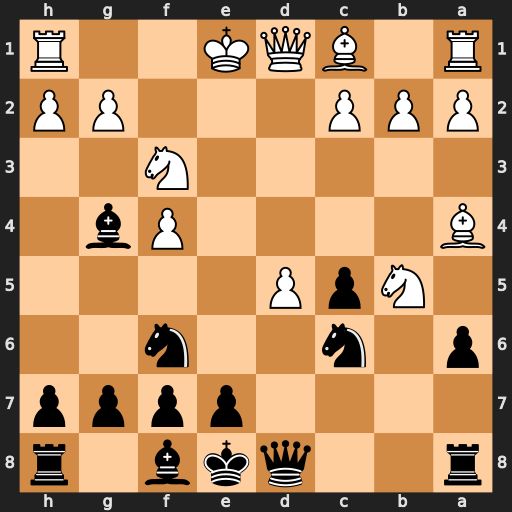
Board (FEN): r2qkb1r/4pppp/p1n2n2/1NpP4/B4Pb1/5N2/PPP3PP/R1BQK2R
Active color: b
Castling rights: KQkq
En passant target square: -
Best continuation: axb5 Bxb5 Qa5+ c3 Qxb5